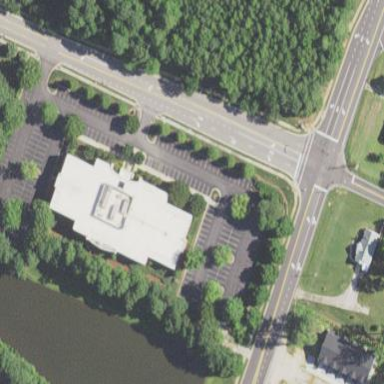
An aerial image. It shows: Commercial building.